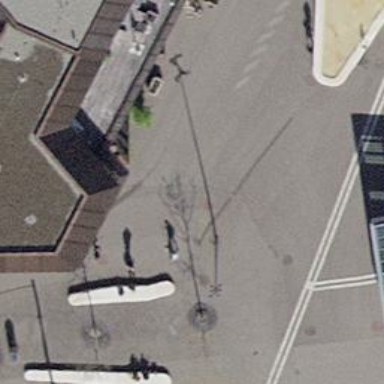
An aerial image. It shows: High mast lamp mount.